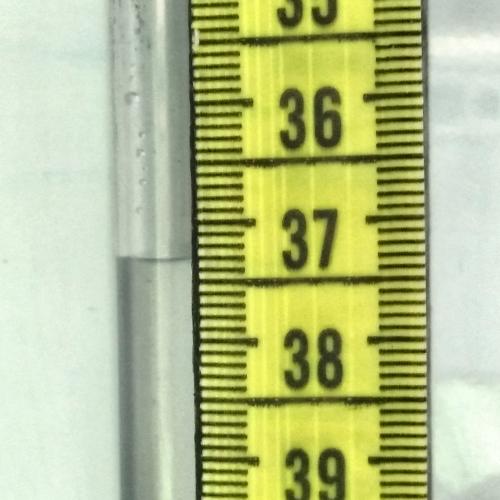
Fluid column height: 37.3 cm